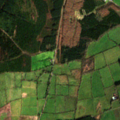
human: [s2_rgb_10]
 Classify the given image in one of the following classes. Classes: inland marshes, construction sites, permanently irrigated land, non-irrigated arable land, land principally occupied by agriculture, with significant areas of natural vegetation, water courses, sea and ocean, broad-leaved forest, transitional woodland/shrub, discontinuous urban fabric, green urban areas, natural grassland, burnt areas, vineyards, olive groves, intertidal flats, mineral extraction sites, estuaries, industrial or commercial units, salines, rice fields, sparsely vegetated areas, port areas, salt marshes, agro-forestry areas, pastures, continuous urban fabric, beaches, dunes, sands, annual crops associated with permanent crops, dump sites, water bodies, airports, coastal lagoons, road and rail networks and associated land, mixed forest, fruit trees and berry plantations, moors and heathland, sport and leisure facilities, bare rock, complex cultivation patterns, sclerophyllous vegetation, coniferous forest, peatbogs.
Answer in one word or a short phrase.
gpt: pastures, coniferous forest